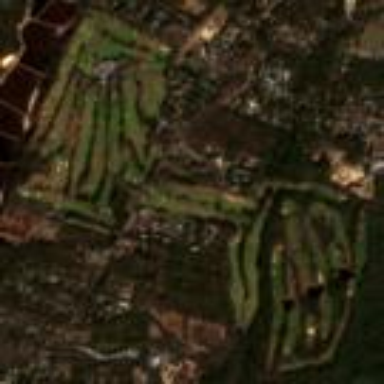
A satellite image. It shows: Golf course surrounded by greenery.